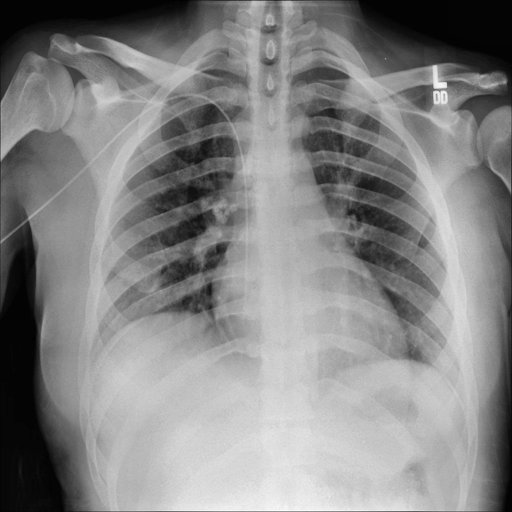
Finding: NORMAL